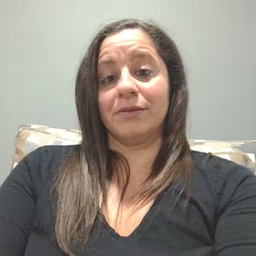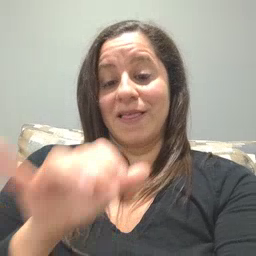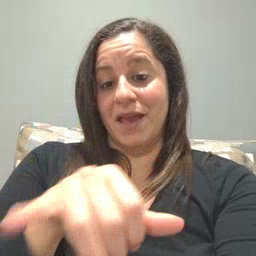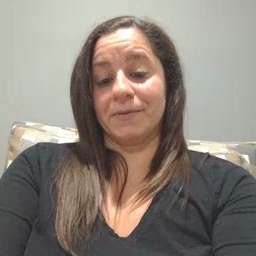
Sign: that